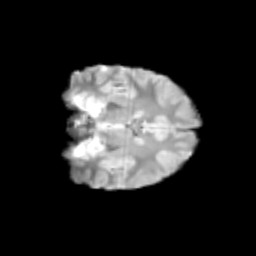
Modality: T2w
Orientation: coronal
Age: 10
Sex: male
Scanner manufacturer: siemens
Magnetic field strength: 3 T
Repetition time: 3.8 s
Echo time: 0.07 s